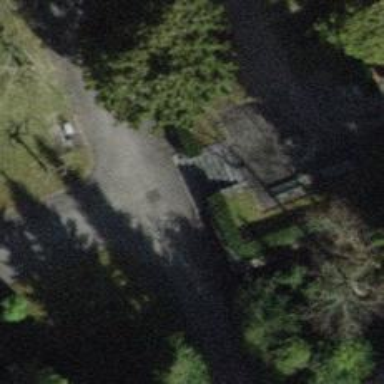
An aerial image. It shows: Stone steps along the road.